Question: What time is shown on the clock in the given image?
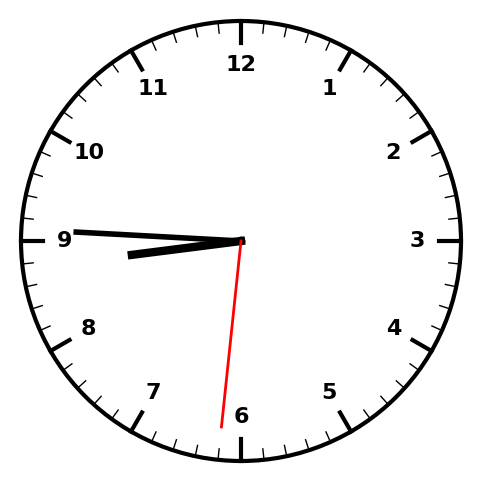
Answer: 08:45:31